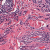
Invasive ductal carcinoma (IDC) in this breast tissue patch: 1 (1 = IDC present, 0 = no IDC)